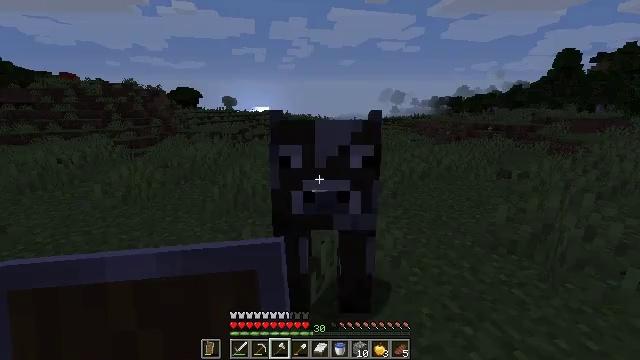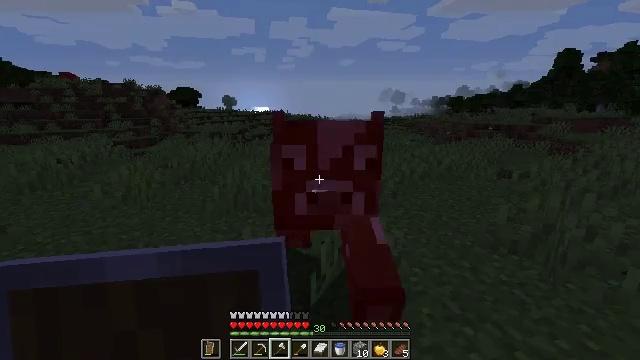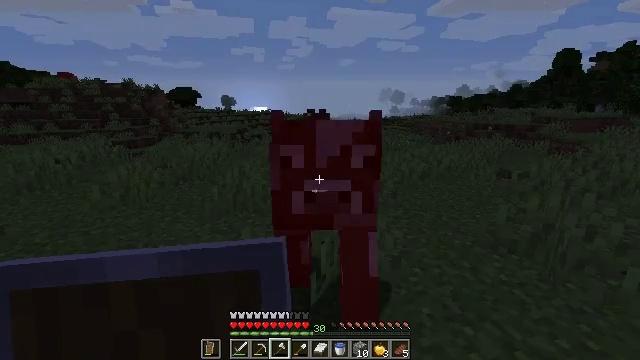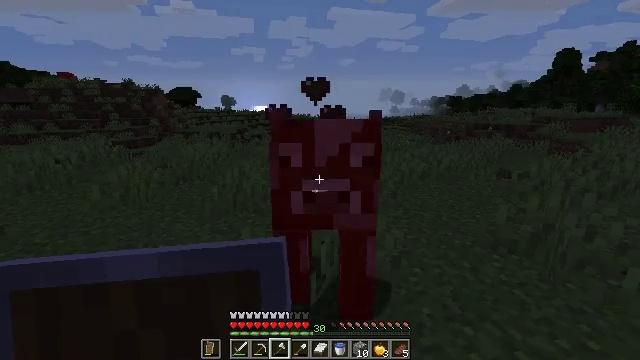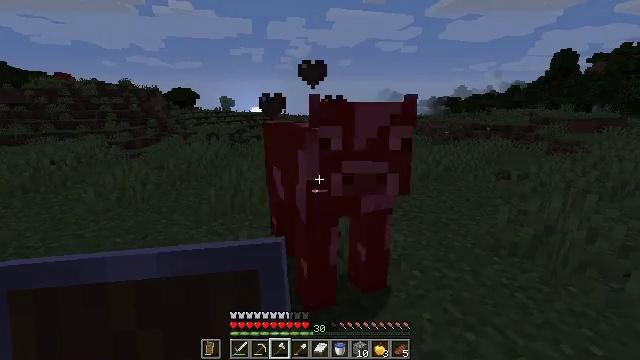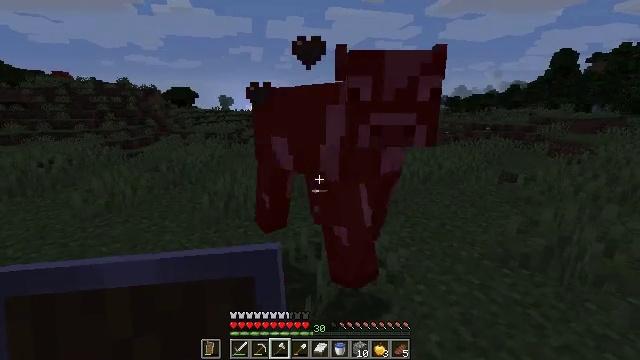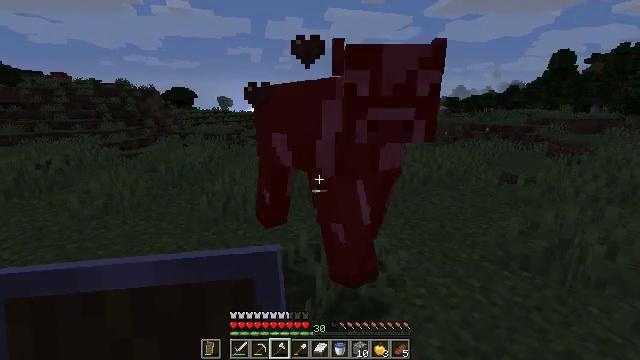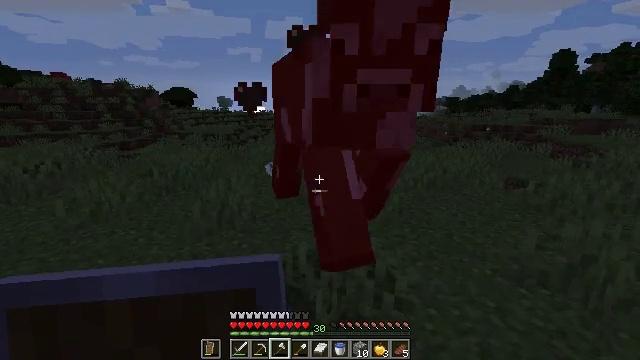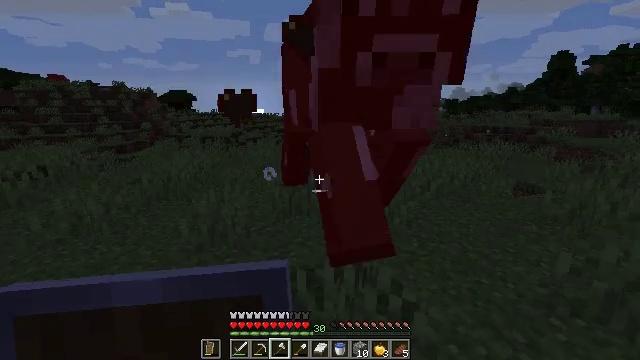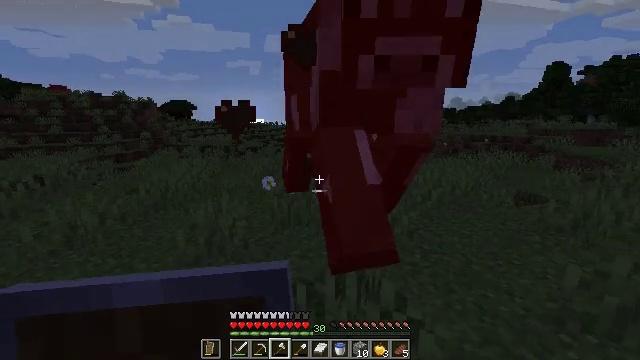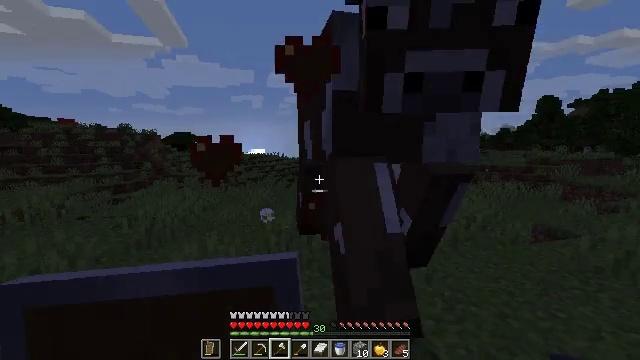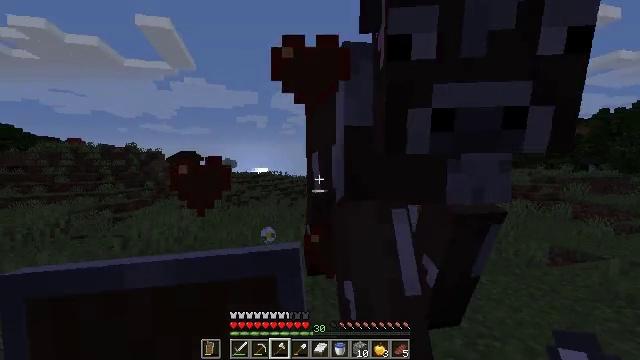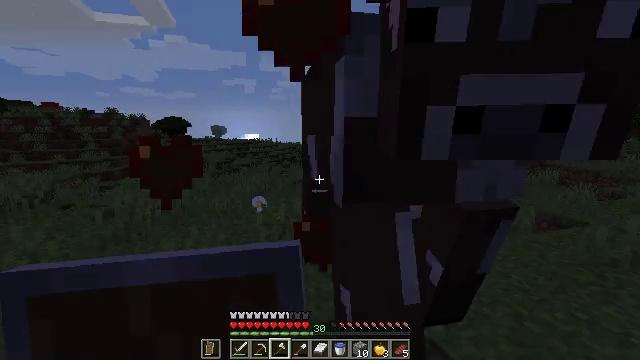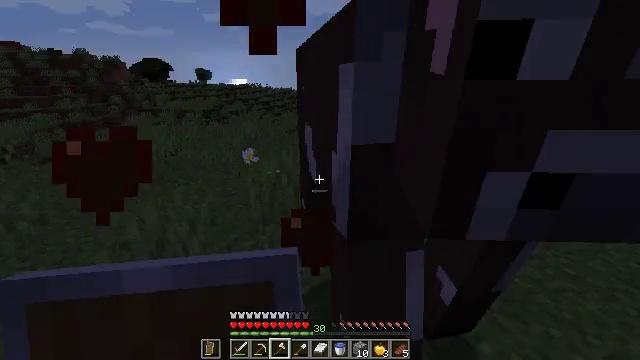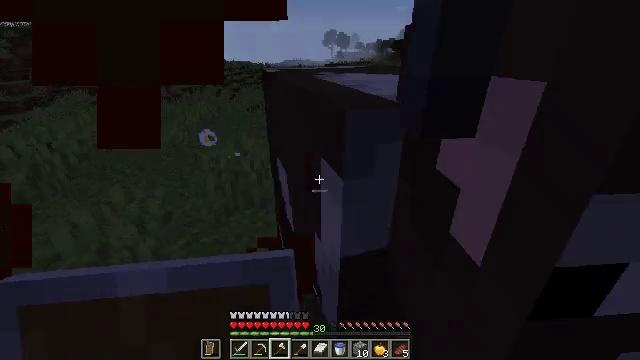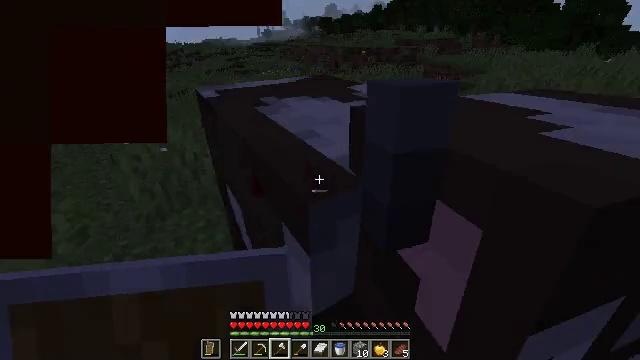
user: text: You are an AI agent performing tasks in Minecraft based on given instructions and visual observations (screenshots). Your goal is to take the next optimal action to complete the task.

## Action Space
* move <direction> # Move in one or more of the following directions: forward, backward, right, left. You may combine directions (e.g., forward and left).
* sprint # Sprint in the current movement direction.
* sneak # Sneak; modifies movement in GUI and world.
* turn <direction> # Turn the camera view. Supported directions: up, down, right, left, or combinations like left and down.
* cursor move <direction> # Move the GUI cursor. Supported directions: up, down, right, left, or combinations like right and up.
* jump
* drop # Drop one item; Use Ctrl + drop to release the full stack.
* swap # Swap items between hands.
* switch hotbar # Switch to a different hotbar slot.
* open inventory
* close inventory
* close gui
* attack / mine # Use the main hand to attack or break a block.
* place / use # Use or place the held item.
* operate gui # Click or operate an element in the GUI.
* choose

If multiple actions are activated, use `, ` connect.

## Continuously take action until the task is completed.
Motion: motion action
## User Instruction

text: Hunt animals.
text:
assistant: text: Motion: no_op
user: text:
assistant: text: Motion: no_op
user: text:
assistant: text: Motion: no_op
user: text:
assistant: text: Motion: move forward
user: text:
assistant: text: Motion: move forward
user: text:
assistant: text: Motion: move forward
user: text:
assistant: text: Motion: move forward
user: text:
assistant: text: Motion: move forward
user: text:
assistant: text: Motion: move forward, turn up
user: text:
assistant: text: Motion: move forward, turn up
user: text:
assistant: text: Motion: move forward, turn up
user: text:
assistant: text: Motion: move forward, turn right and down, attack / mine
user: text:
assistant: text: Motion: move forward, turn right and down, attack / mine
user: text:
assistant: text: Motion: turn right and down
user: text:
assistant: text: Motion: turn right and down
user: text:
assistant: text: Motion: turn right and down
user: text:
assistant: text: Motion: no_op